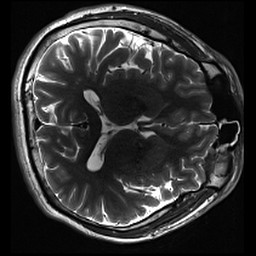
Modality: inplaneT2
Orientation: axial